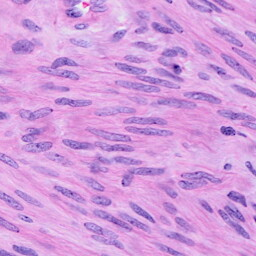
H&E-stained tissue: Cervix